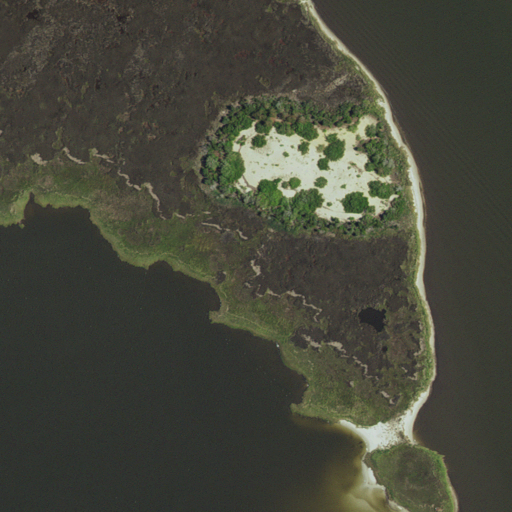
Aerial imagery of cape in North Carolina named Broad Creek Point containing herbaceous wetlands, open water, and barren land